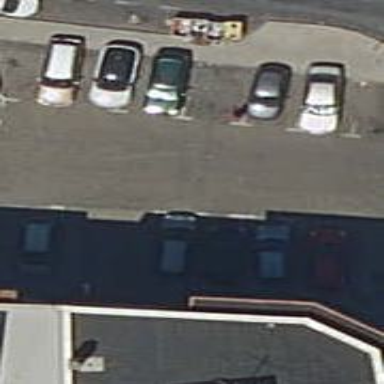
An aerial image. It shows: Parking space is available.